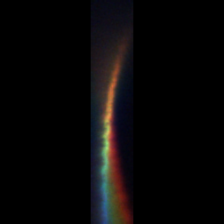
Taxon: Psuedo-nitzschia
Group: Diatoms